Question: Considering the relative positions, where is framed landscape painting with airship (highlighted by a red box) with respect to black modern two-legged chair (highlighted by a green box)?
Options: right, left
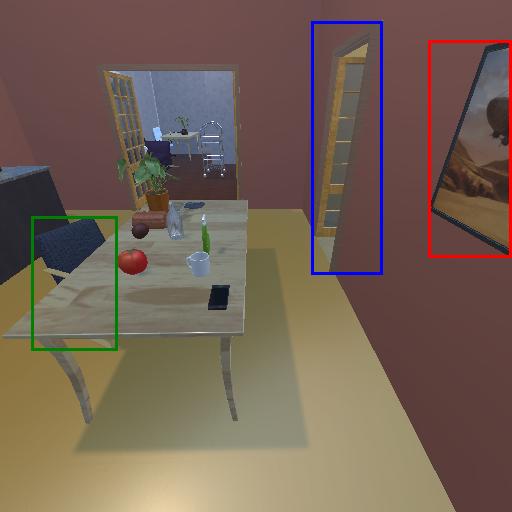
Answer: right